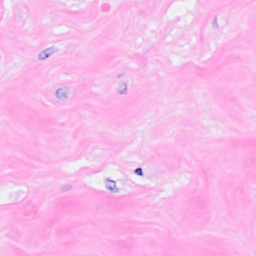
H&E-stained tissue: Breast